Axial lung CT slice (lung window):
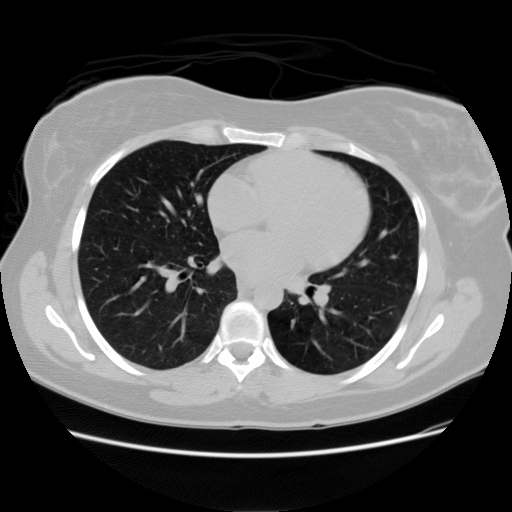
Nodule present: no